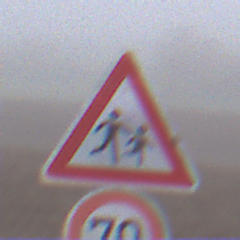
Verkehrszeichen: KinderLinks
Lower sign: Geschwindigkeit70
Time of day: MorningAfternoon
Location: Outdoor (RoadRail)
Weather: Overcast
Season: NotSpecified
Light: Natural